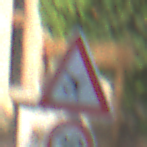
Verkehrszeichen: FlugbetriebLinks
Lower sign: Geschwindigkeit30
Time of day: MorningAfternoon
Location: Outdoor (Urban)
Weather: PartlyCloudy
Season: NotSpecified
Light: Natural